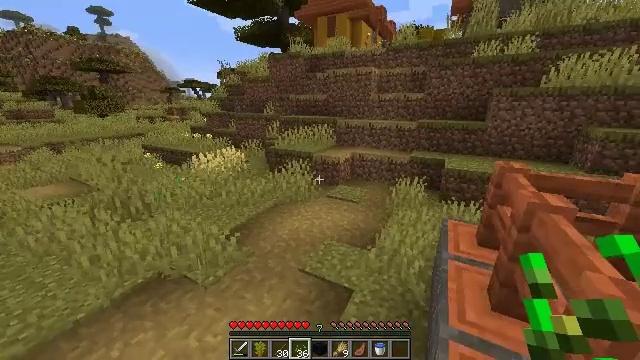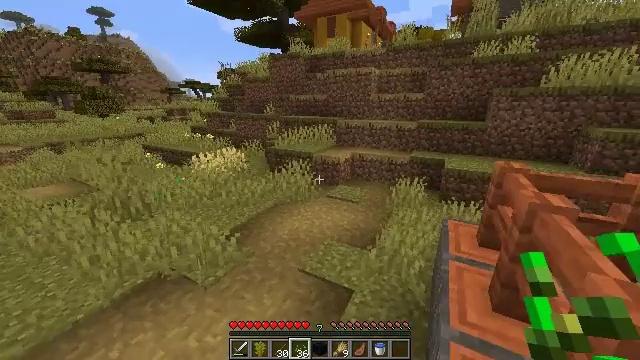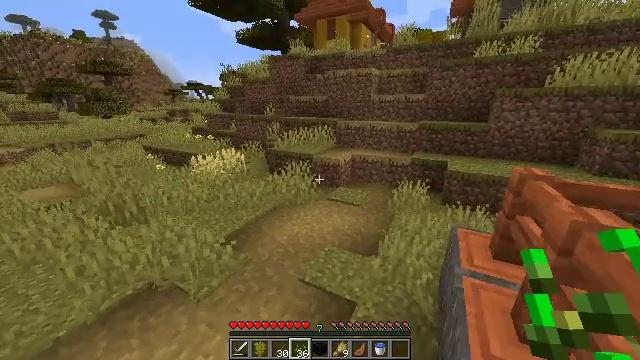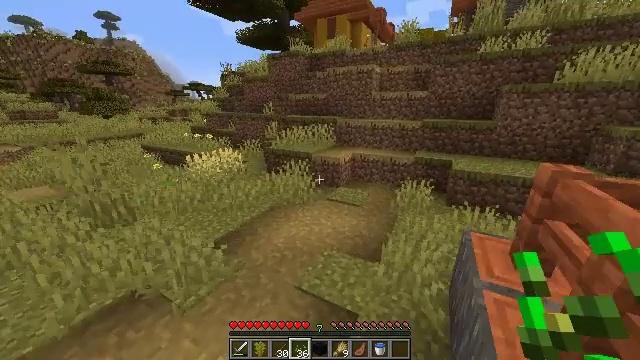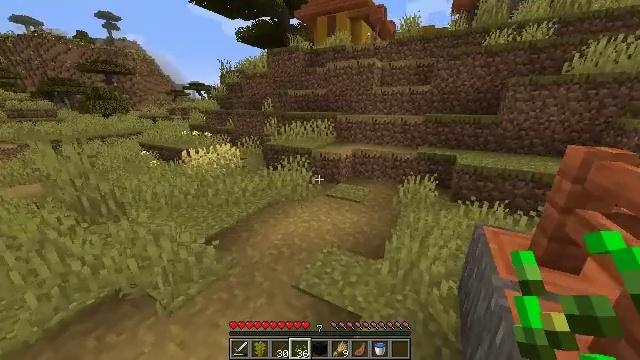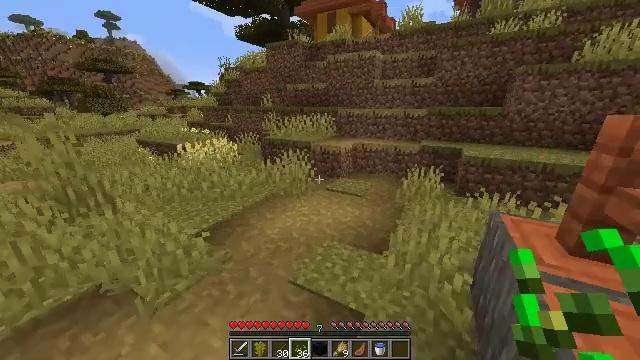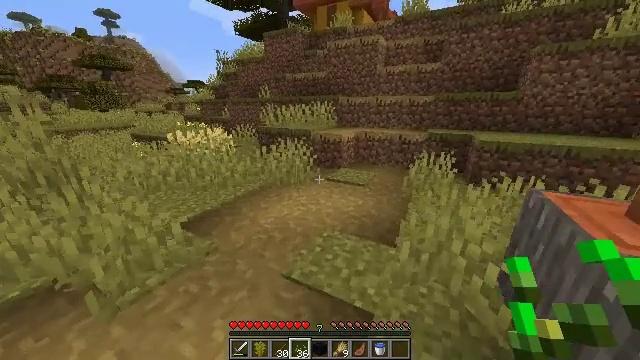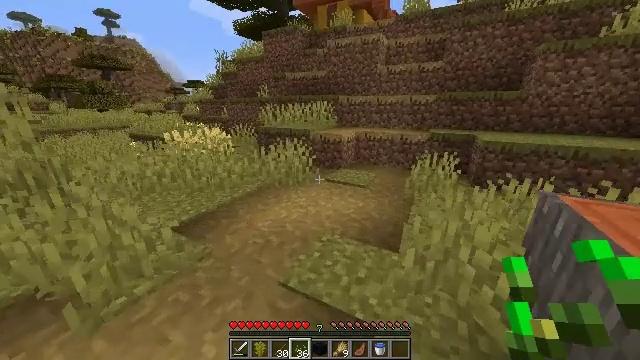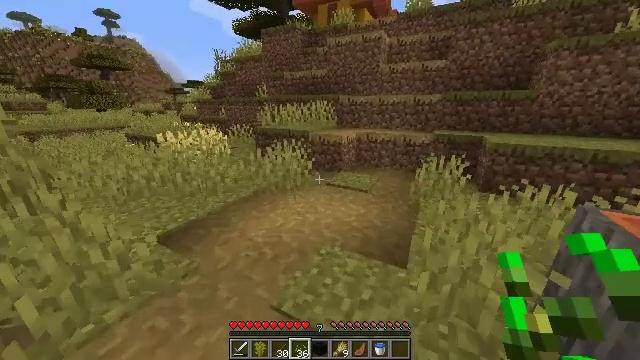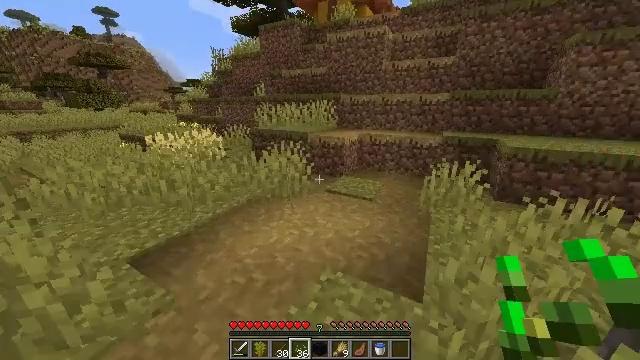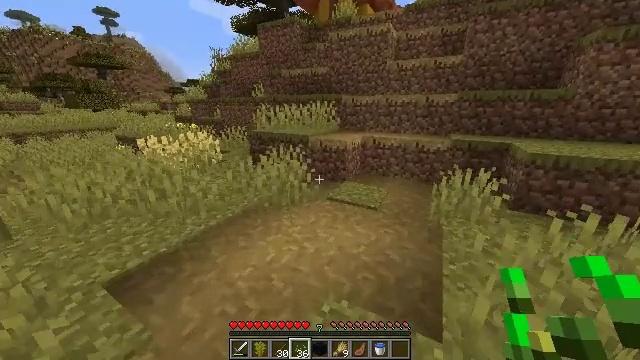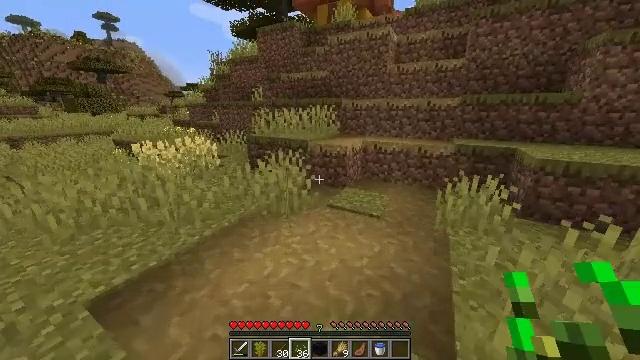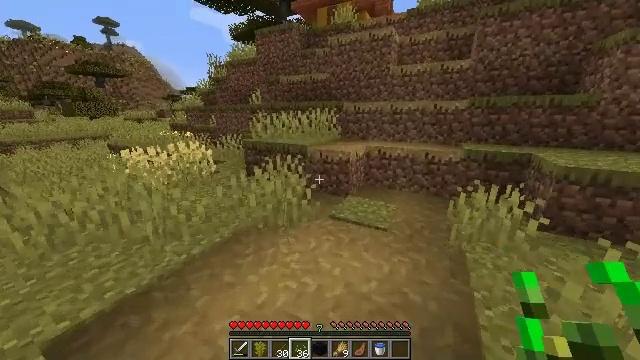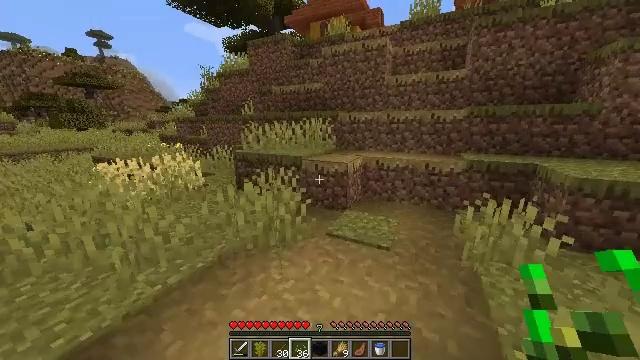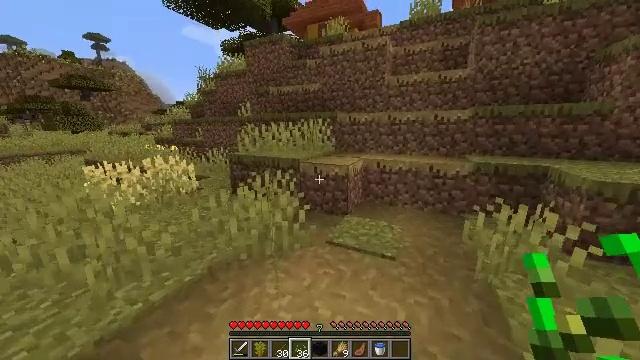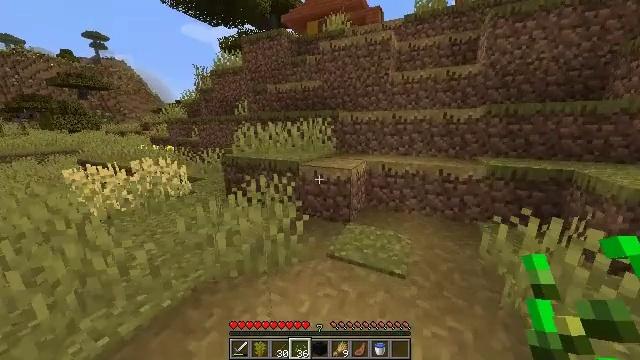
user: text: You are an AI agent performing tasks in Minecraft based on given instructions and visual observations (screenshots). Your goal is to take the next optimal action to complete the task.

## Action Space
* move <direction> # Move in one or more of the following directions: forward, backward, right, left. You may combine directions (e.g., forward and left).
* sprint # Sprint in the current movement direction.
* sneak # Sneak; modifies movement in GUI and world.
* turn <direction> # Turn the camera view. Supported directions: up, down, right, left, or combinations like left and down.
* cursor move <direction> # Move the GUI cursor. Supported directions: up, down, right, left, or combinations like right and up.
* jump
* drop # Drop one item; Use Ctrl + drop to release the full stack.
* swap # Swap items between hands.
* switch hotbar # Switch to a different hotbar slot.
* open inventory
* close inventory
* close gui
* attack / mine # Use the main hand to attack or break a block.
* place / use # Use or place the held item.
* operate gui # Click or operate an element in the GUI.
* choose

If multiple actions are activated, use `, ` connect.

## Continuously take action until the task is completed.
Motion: motion action
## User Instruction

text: Mine block fletching table.
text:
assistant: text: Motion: move forward, sprint
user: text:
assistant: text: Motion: move forward, sprint
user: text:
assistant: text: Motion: move forward, sprint
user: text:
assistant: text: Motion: move forward, sprint
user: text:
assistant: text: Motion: move forward, sprint
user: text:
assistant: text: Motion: move forward, sprint
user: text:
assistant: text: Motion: move forward, sprint
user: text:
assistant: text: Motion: move forward, sprint
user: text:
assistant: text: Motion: move forward, sprint
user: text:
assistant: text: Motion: move forward, sprint
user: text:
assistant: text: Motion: move forward, sprint
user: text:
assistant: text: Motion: move forward, sprint
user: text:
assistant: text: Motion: move forward, sprint, turn right and up
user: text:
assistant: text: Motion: move forward, sprint
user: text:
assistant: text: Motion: move forward, sprint
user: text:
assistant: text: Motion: move forward, sprint
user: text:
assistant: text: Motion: move forward, sprint
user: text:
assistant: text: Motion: move forward, sprint
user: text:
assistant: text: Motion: move forward, sprint
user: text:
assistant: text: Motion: move forward, sprint
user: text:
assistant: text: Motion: move forward, sprint
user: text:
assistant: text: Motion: move forward, sprint
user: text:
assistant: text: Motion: move forward, sprint
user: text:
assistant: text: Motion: move forward, sprint
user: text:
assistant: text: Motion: move forward, sprint, jump
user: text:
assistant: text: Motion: move forward, sprint, jump
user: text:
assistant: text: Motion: move forward, sprint, jump
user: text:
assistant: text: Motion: move forward, sprint, jump
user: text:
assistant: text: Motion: move forward, sprint
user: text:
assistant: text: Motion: move forward, sprint